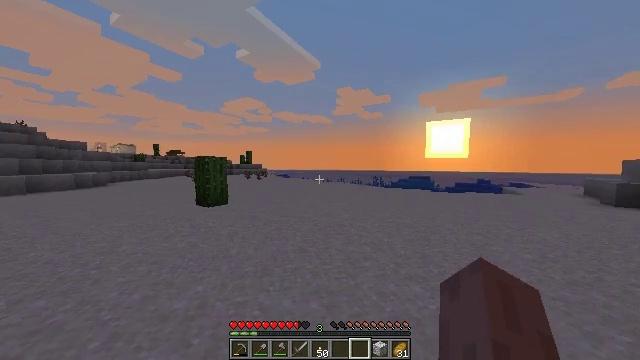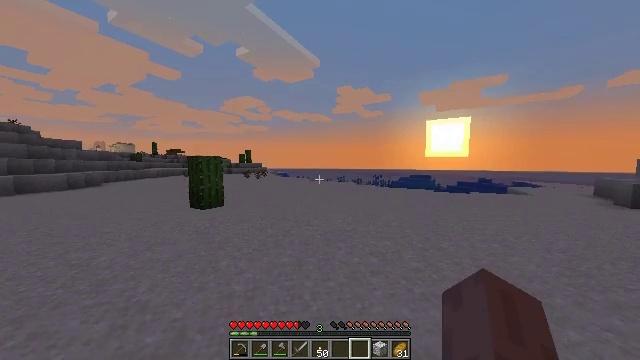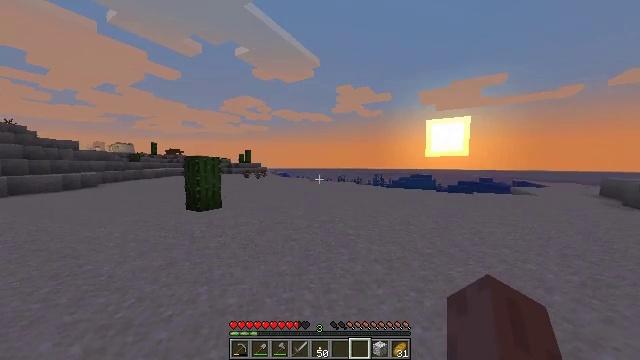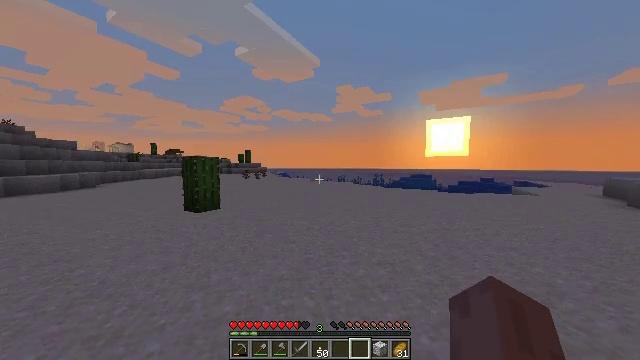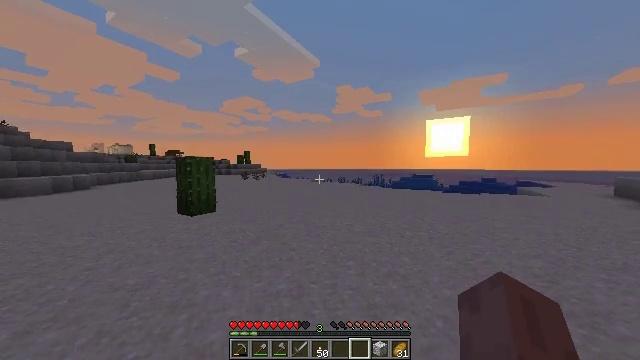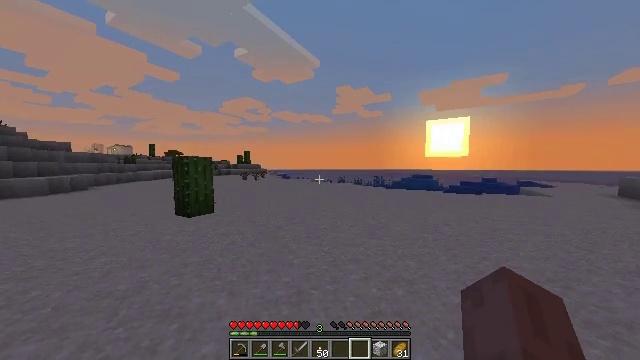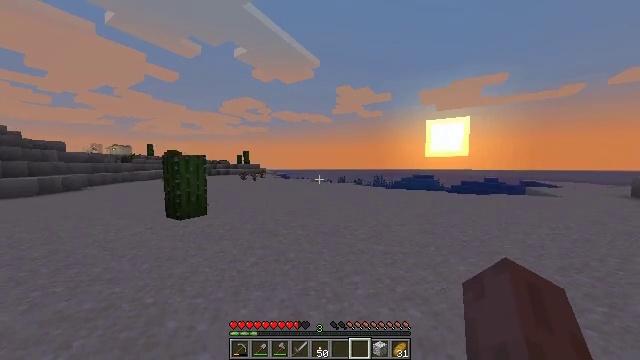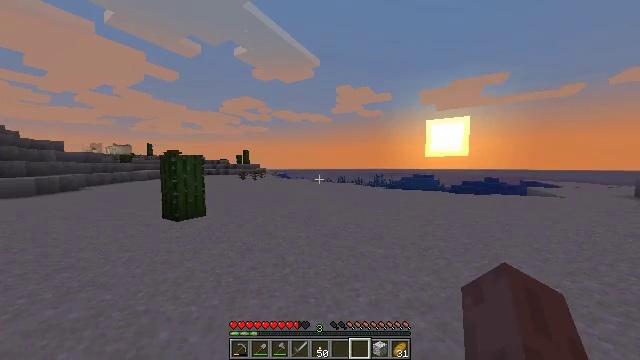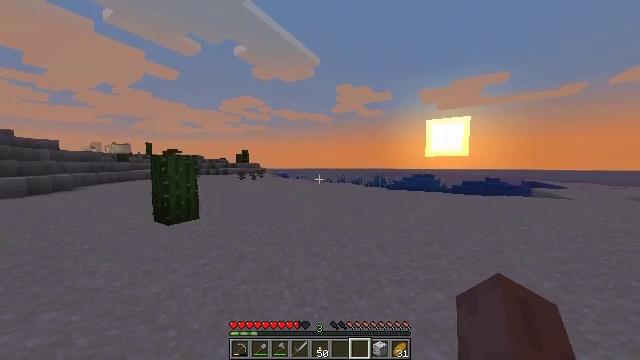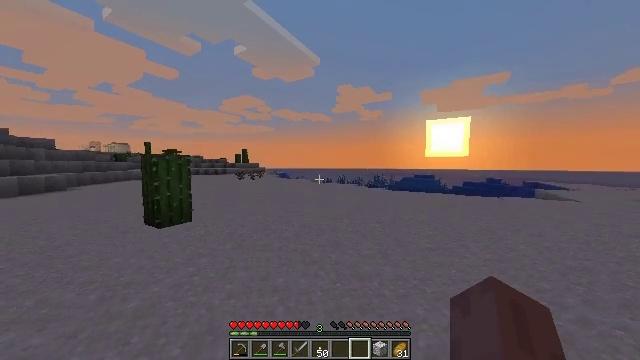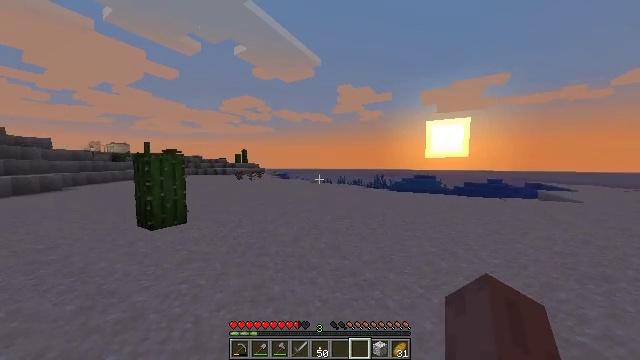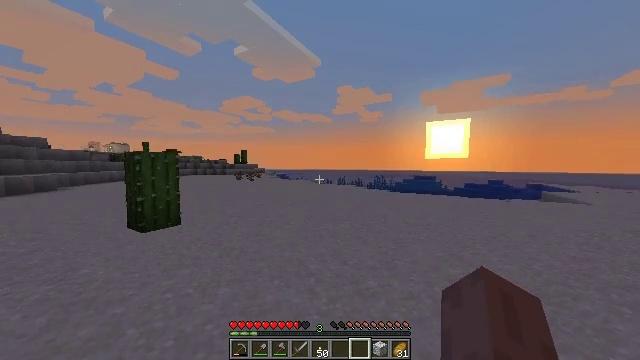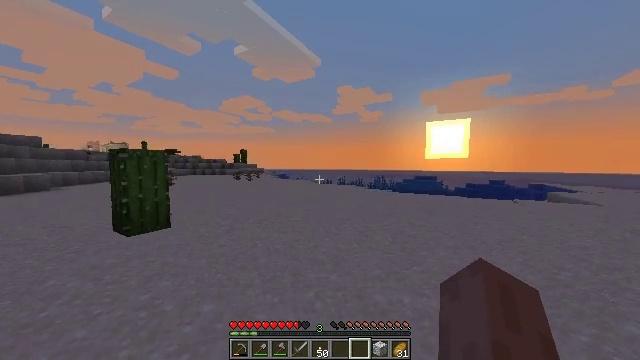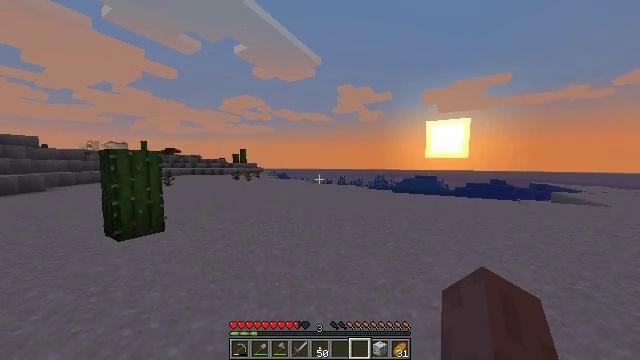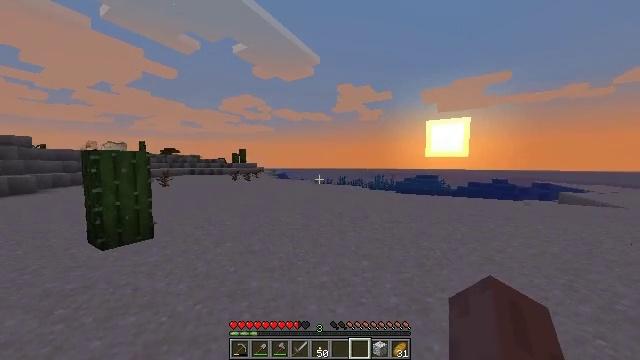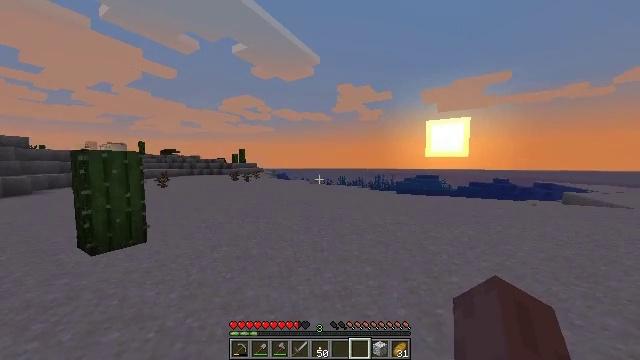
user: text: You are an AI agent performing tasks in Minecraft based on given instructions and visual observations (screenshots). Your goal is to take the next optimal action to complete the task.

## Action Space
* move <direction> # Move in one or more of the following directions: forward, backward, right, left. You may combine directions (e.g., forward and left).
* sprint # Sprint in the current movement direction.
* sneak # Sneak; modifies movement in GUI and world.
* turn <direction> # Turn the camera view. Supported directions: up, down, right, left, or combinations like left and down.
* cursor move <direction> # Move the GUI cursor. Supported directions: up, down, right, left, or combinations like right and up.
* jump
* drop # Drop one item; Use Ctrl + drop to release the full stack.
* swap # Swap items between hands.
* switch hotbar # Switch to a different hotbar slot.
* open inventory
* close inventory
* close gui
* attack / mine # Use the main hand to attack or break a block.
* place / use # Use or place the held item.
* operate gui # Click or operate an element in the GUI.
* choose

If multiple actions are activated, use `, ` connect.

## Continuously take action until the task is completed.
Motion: motion action
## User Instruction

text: Get the jungle button back into inventory.
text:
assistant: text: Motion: move forward, sprint
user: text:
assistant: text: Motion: move forward, sprint
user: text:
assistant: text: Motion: move forward, sprint
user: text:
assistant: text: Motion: move forward, sprint
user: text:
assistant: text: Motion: move forward, sprint
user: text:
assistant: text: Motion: move forward, sprint
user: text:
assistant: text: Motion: move forward, sprint
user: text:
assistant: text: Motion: move forward, sprint
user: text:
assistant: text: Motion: move forward, sprint
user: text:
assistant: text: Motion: move forward, sprint
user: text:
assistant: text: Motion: move forward, sprint
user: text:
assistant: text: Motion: move forward, sprint
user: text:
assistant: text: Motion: move forward, sprint
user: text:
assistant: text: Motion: move forward, sprint
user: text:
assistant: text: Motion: move forward, sprint
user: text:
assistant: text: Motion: move forward, sprint
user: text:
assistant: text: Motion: move forward, sprint
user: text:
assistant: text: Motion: move forward, sprint
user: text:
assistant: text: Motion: move forward, sprint
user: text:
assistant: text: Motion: move forward, sprint
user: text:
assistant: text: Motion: move forward, sprint
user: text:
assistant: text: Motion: move forward, sprint
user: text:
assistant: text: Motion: move forward, sprint
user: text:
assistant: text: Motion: move forward, sprint
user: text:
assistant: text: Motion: move forward, sprint
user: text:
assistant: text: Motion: move forward, sprint
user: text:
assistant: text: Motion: move forward, sprint
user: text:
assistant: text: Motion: move forward, sprint
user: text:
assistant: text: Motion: move forward, sprint
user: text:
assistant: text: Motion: move forward, sprint